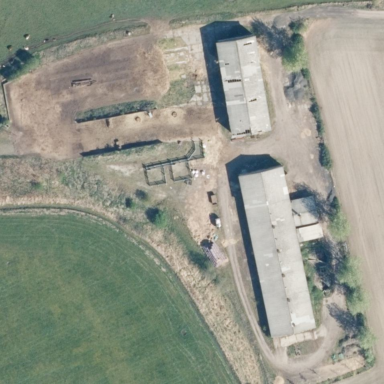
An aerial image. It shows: Farmyard area.